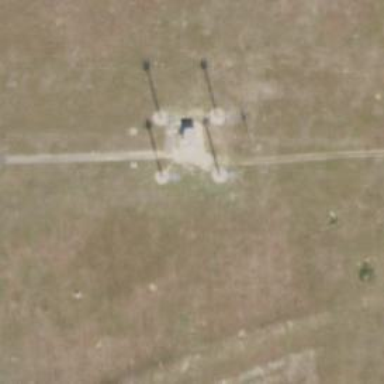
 classified as obstacle for the nearby airport."